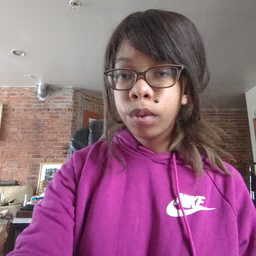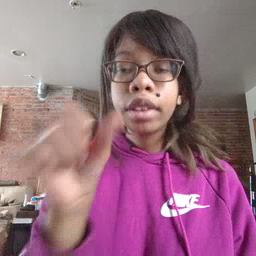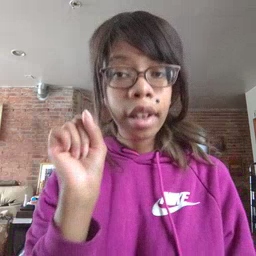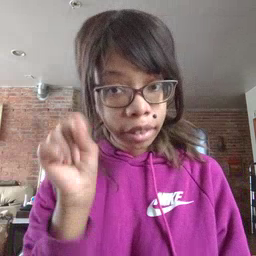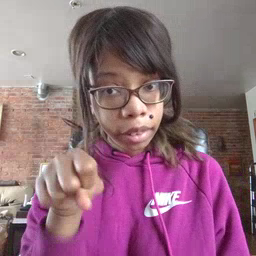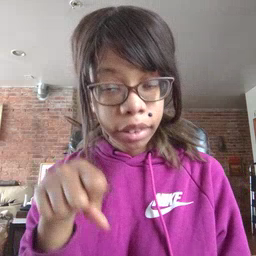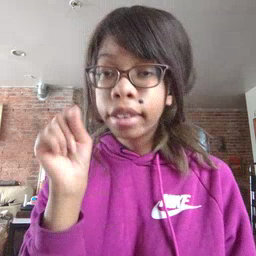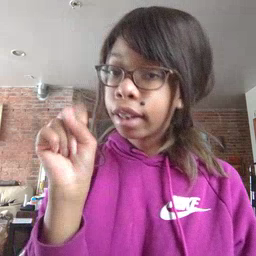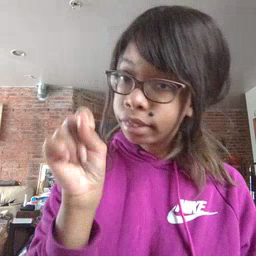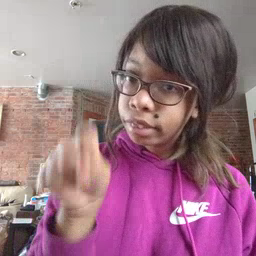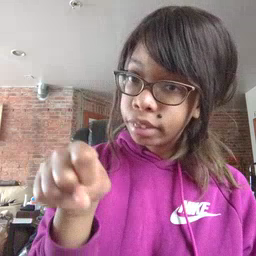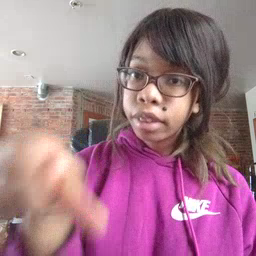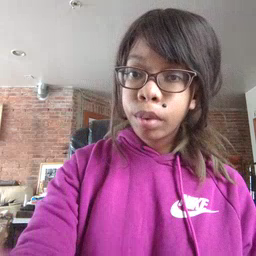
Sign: yes